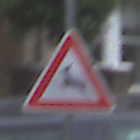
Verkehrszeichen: WildwechselRechts
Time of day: MorningAfternoon
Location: Outdoor (Urban)
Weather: Overcast
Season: NotSpecified
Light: Natural